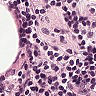
Metastatic tissue present: no